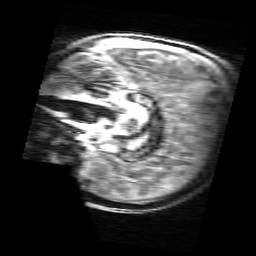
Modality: MP2RAGE
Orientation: sagittal
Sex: male
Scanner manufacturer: siemens
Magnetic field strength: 3 T
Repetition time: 5 s
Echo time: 0.00355 s